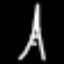
Label: The Eiffel Tower